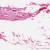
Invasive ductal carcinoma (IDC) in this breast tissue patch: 0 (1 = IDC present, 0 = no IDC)